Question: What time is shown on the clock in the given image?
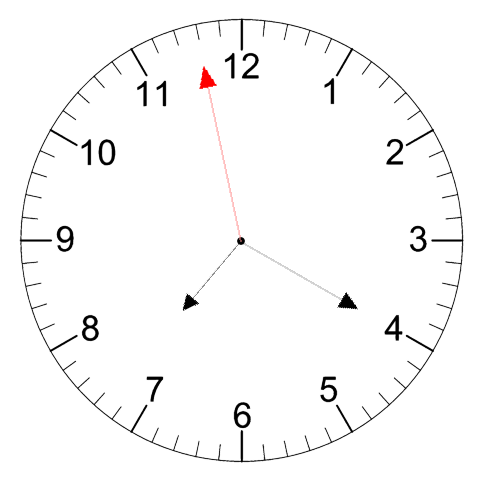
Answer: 07:19:58